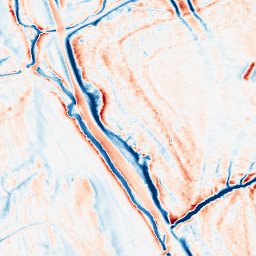
Category: classical
Decomposition family: gaussian_anisotropic
Decomposition parameters: sigma_x: 5
sigma_y: 2
Upsampling method: quartic
Upsampling parameters: scale: 2
Upsampling scale: 2